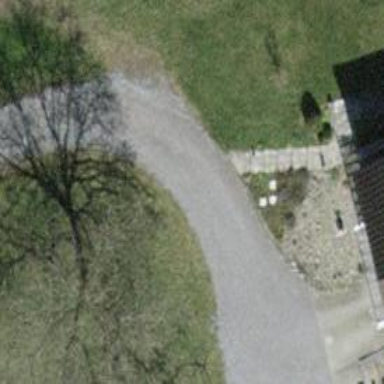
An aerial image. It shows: Driveway made of fine gravel.